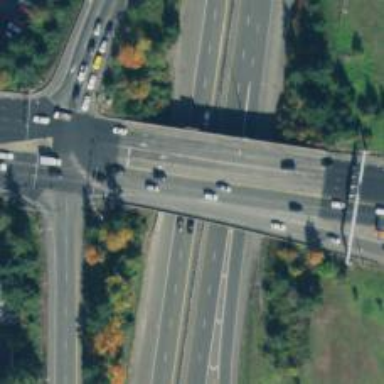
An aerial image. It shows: Bridge over trunk highway expressway.